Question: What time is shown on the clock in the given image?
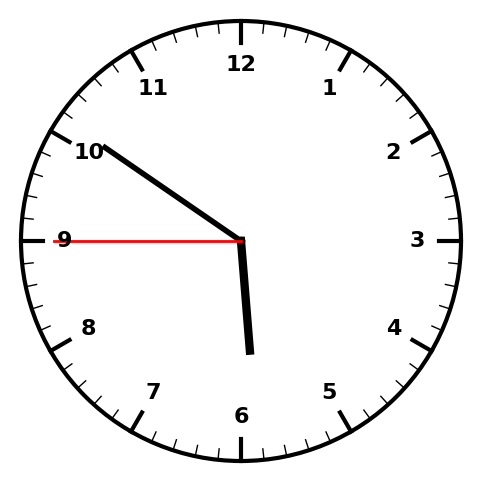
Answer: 05:50:45